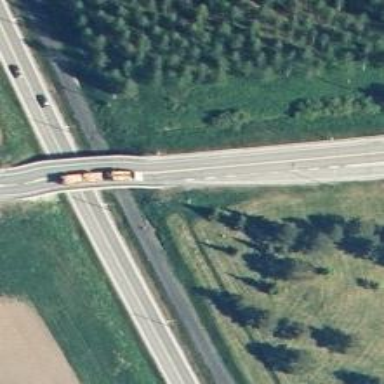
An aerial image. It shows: Asphalt road designated as trunk highway.